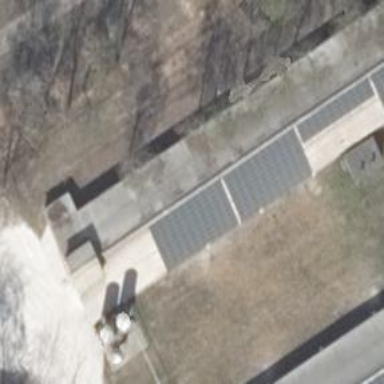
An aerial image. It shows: Solar-powered generator using photovoltaic technology. This small installation generates electricity through solar photovoltaic panels.